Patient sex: F
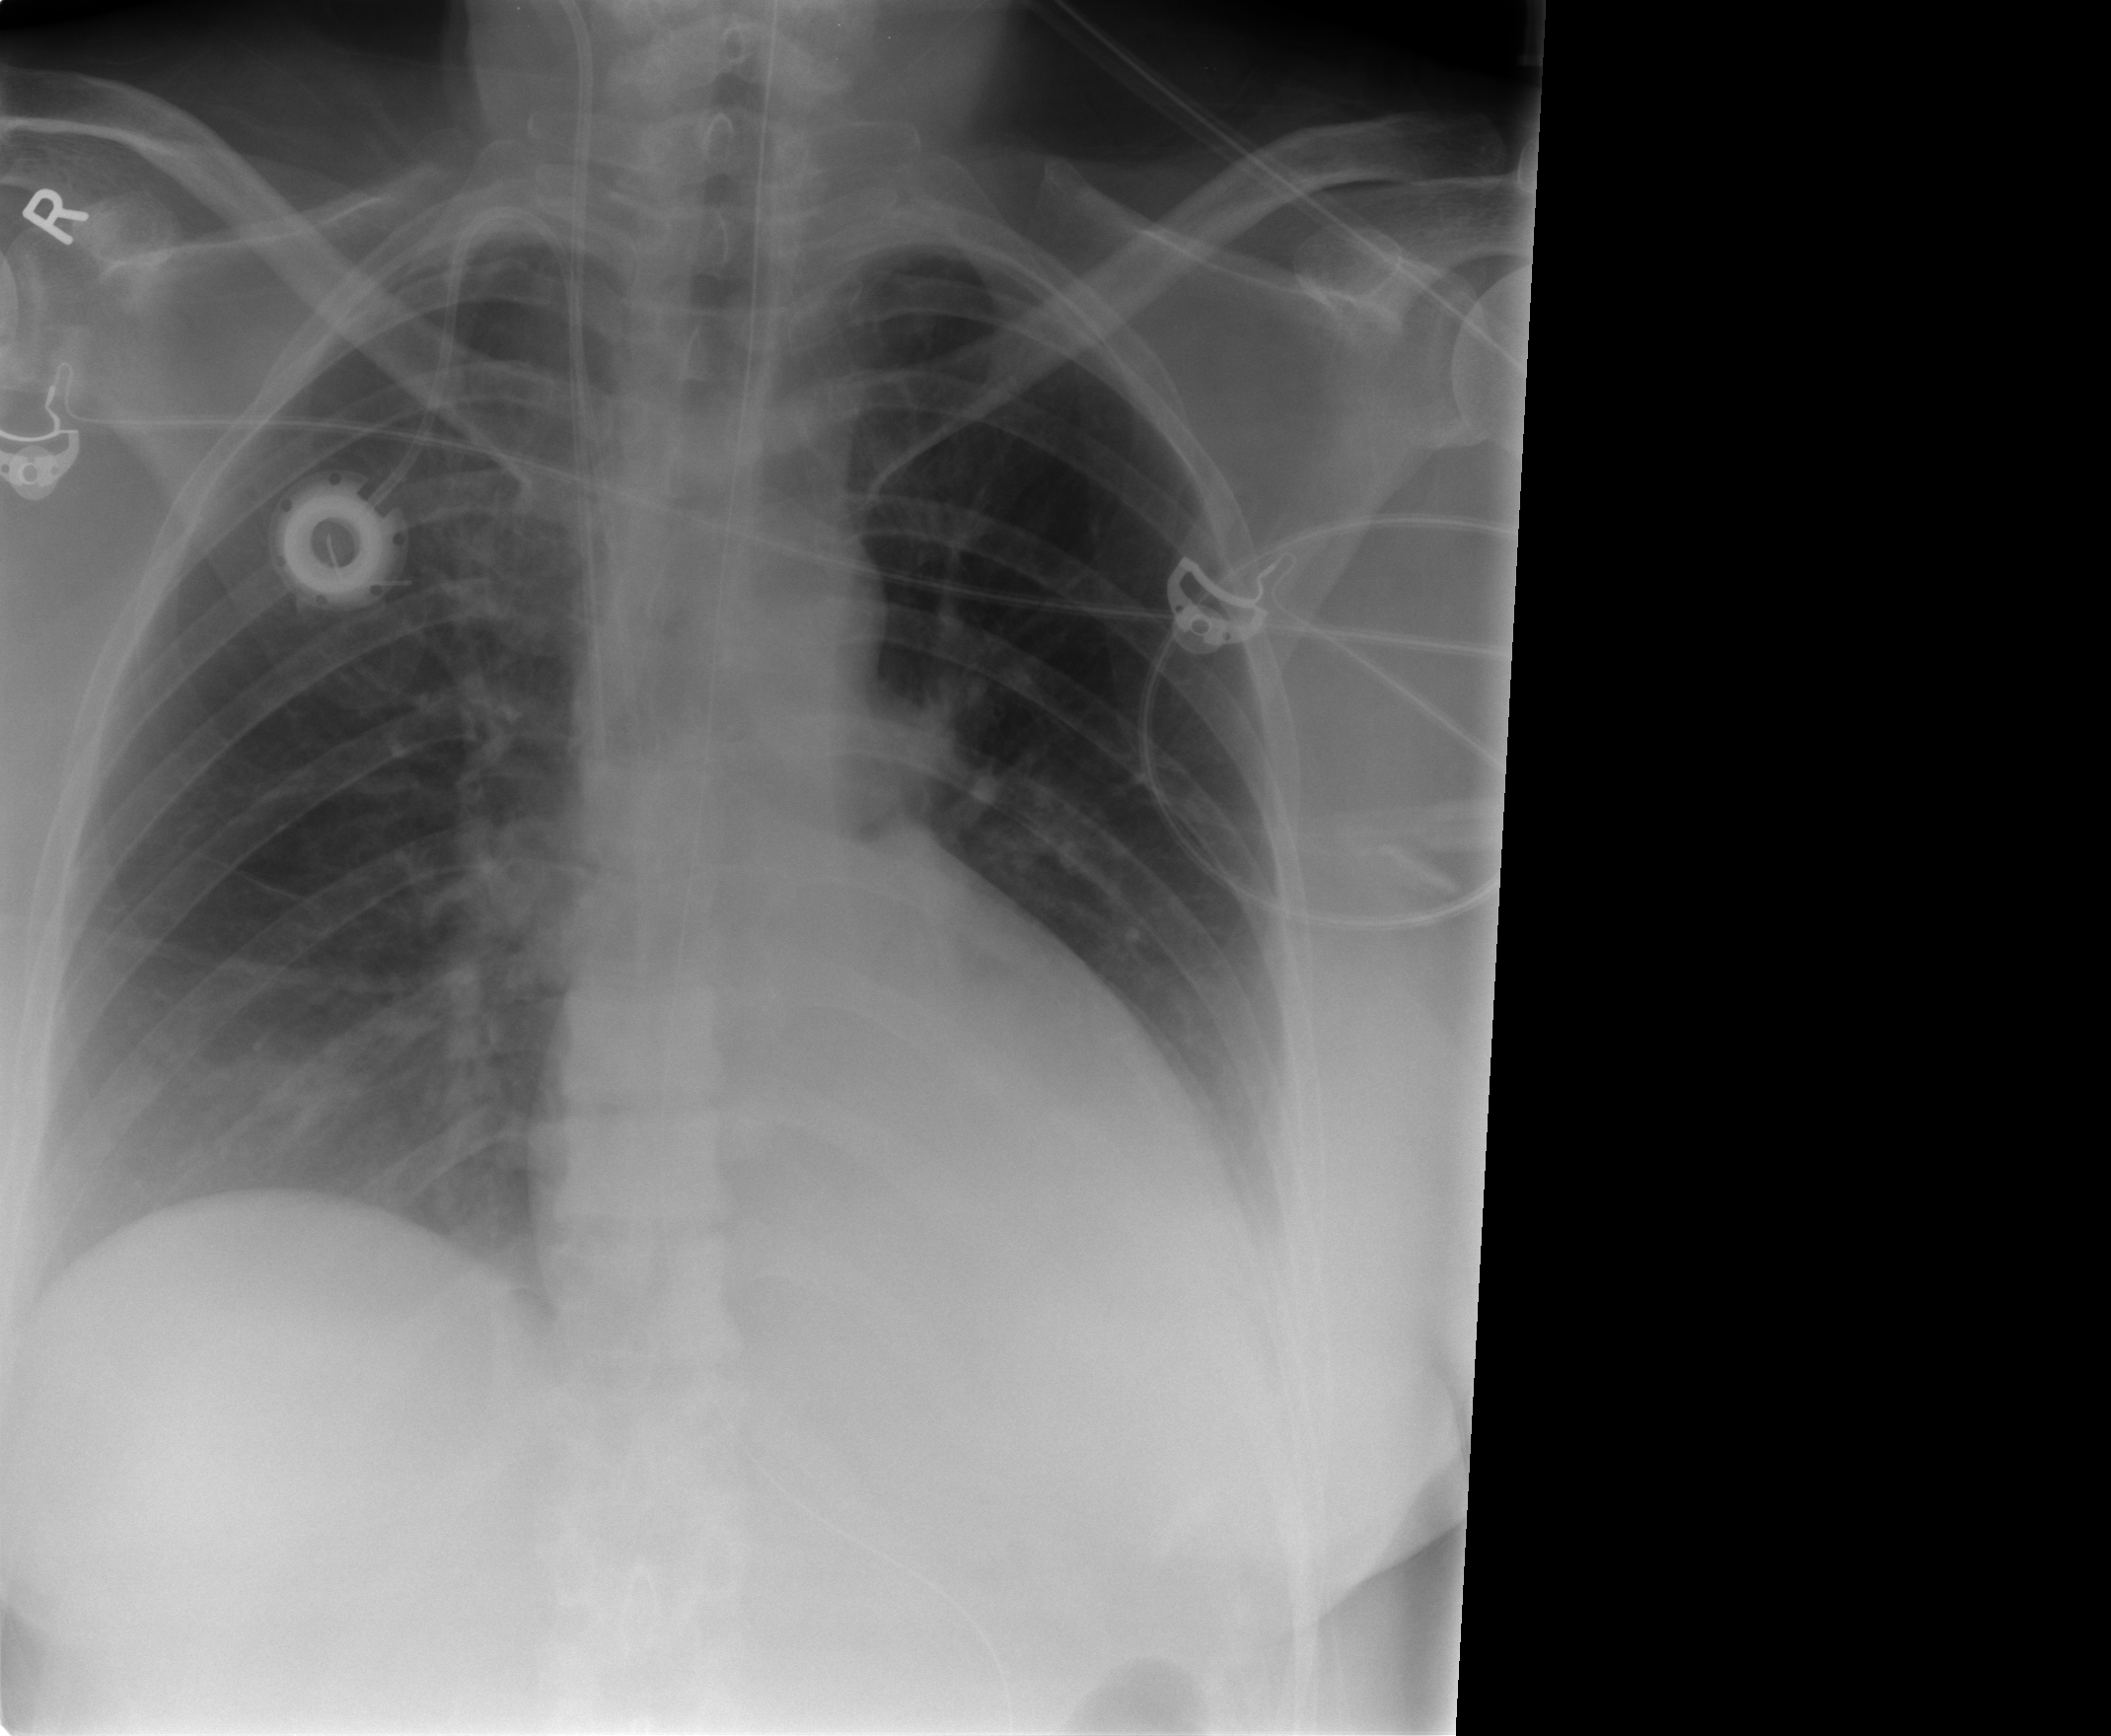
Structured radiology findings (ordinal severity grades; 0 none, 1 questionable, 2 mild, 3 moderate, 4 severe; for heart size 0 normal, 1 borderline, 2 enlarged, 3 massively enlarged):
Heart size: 2
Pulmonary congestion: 1
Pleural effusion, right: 2
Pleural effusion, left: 2
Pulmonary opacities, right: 0
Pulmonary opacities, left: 0
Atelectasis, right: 0
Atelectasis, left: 0